Interaction volume radius: 10 \u00c5
Interaction volume height: 15 \u00c5
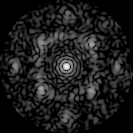
Disorder parameter: 0.5937